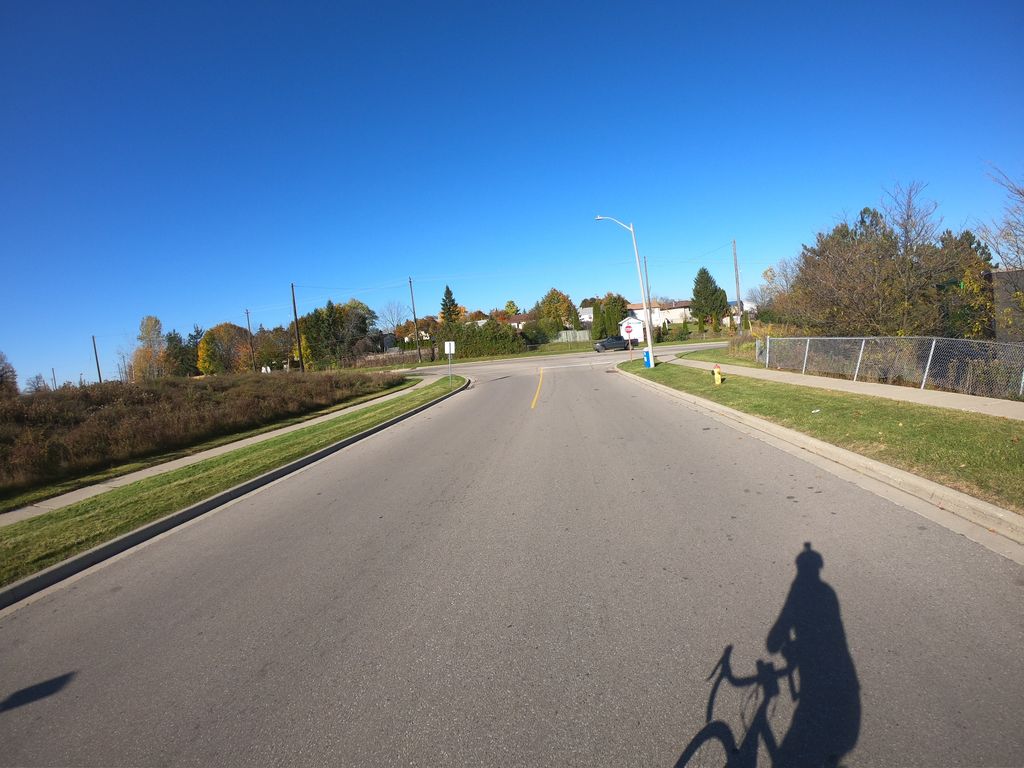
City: kitchener-waterloo